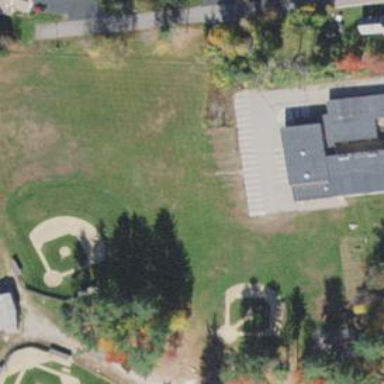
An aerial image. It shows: Baseball pitch for leisure land activities.